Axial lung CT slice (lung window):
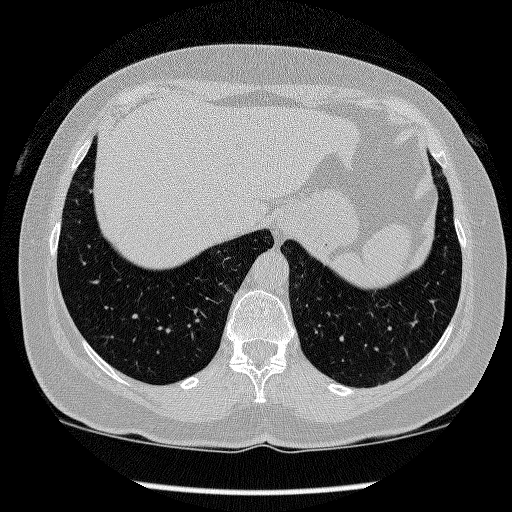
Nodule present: no